Question: I want to copy a div and all its content, to generate a cloned div (for example, adding lines to a invoice dinamically). I need to clone the content of the div, including html controls, dynamic ID and listeners for the elements in DIV!!
Is there an easy way to do this? Thanks!

The code works but it is not cloning the entire DIV it also Clone the Text box ID can some one help me.
'''
<!DOCTYPE html PUBLIC "-//W3C//DTD XHTML 1.0 Transitional//EN"
"http://www.w3.org/TR/xhtml1/DTD/xhtml1-transitional.dtd">
<html xmlns="http://www.w3.org/1999/xhtml" lang="en" xml:lang="en">
<head>
<style>
body
{
background: none !important;
}
</style>
<meta http-equiv="Content-Type" content="text/html; charset=iso-8859-1" />
<title> Dynamically create input fields- jQuery </title>
<link href="theme/css/ui/ui.base.css" rel="stylesheet" media="all" />
<link href="theme/css/themes/black_rose/ui.css" rel="stylesheet" title="style" media="all" />
<!--[if IE 6]>
<link href="theme/css/ie6.css" rel="stylesheet" media="all" />
<script src="theme/js/pngfix.js"></script>
<script>
/* Fix IE6 Transparent PNG */
DD_belatedPNG.fix('.logo, ul#dashboard-buttons li a, .response-msg, #search-bar input');
</script>
<![endif]-->
<script src="https://ajax.googleapis.com/ajax/libs/jquery/1.4.4/jquery.min.js">
</script>
<script type="text/javascript">
$(function() {
var i = 1;
$('#addNew').live('click', function() {
var getParentId = $(this).closest('fieldset').attr('id');
var getParentId1 = $('#'+getParentId);
i = $('#'+getParentId+' p input').size();
if( i > 6 ) {
alert("Limitation upto 5");
return false;
}
$('<p><input type="text" id="p_new" name="p_new_' + i +'" value="" placeholder="I am New" /><a href="#" id="remNew">Remove</a> </p>').appendTo(getParentId1);
i++;
return false;
});
$('#remNew').live('click', function() {
if( i > 2 ) {
$(this).parents('p').remove();
i--;
}
return false;
});
// Duplicate Query Block
var addQueryBlock = $('#queryblock');
var j = $('#queryblockfld').size() + 1;
$('#addNewQueryBlock').live('click', function() {
if( j > 6 ) {
alert("Limitation upto 5");
return false;
}
$('<fieldset id="queryblock' + j +'" name="queryblock' + j +'"><legend>Query Block' + j + '</legend><div style="float:right;" id="addqueryblock"><a style="text-decoration: none;" href="#" id="remNewFieldset"> &#8211; </a><a style="text-decoration: none;" href="#" id="addNewQueryBlock">+</a></div><div id="addinput"><p><input type="text" id="p_new1" name="p_new" value="" placeholder="Input Value" /><a href="#" id="addNew">Add</a><input type="text" id="input2" name="input2" value="" placeholder="input2" /></p></div></fieldset>').appendTo(addQueryBlock);
j++;
return false;
});
$('#remNewFieldset').live('click', function() {
if( j > 2 ) {
$(this).parents('fieldset').remove();
j--;
}
return false;
});
});
</script>
</head>
<body>
<h2>
Dynamically Add Another Input Box
</h2>
<div id="queryblock">
<fieldset id="queryblockfld" name="queryblockfld">
<legend>
Query Block
</legend>
<div style="float:right;" id="addqueryblock">
<a style="text-decoration: none;" href="#" id="addNewQueryBlock">+</a></div>
<div id="addinput">
<p>
<input type="text" id="p_new3" name="p_new3" value="" placeholder="Input Value" />
<a href="#" id="addNew"> Add </a> Wlcome to my world
<input type="text" id="input2" name="input2" value="" placeholder="input2" />
</p>
</div>
</fieldset>
</div>
</body>
</html>
'''
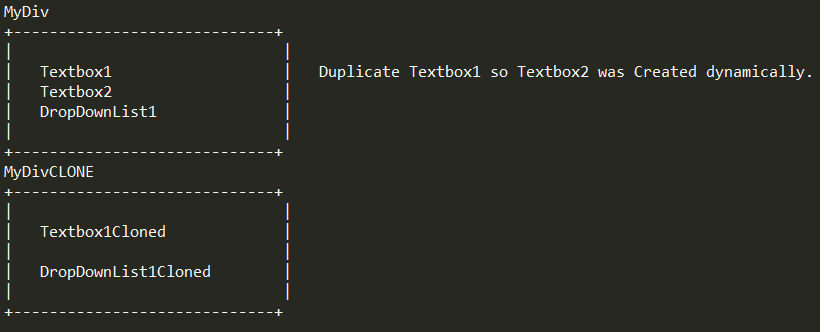
Answer: After a Long Search I found a working code which does what I wanted. Kindly refer the link
'''
<div id="events_wrapper">
<div id="sub_events">
<p><label>Art Space </label>
<input type="text" id="as_name" name="as_name" class="txt-input small"/>
<input type="hidden" id="as_id" name="as_id" class="txt-input small"/>
</p>
<p><label>Start Date </label>
<input type="text" id="start_date" name="start_date" class="datepicker txt-input small"/>
<label>End Date </label>
<input type="text" id="end_date" name="end_date" class="datepicker txt-input small" />
</p>
<p><label>Opening Hours </label>
From : <input style="width: 100px" type="text" id="time_from" name="time_from" class="timepicker txt-input small" />
To : <input style="width: 100px" type="text" id="time_to" name="time_to" class="timepicker txt-input small"/> </p>
</div>
<br/>
<input type="button" id="add_another_event" name="add_another_event" value="Add Another" />
'''
JS Function:
'''
$('#add_another_event').click(function()
{
alert('test');var $address = $('#sub_events');
var num = $('.clonedAddress').length; // there are 5 children inside each address so the prevCloned address * 5 + original
var newNum = num + 1;
var newElem = $address.clone().attr('id', 'address' + newNum).addClass('clonedAddress');
//set all div id's and the input id's
newElem.children('div').each (function (i) {
this.id = 'input' + (newNum*5 + i);
});
newElem.find('input').each (function () {
this.id = this.id + newNum;
this.name = this.name + newNum;
});
if (num > 0) {
$('.clonedAddress:last').after(newElem);
} else {
$address.after(newElem);
}
$('.datepicker', newElem).removeClass('hasDatepicker').datepicker();
$('#btnDel').removeAttr('enabled');
});
$('.datepicker').datepicker();
'''
<URL>
Hope this will help some one.!
Working Example of the above code: <URL>